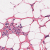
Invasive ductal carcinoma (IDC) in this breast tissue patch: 1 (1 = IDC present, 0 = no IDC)